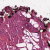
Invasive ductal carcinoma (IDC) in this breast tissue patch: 0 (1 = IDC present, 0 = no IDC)